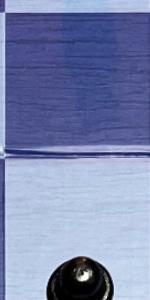
Label: Empty